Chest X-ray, AP view. Patient: 49 years old, sex M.
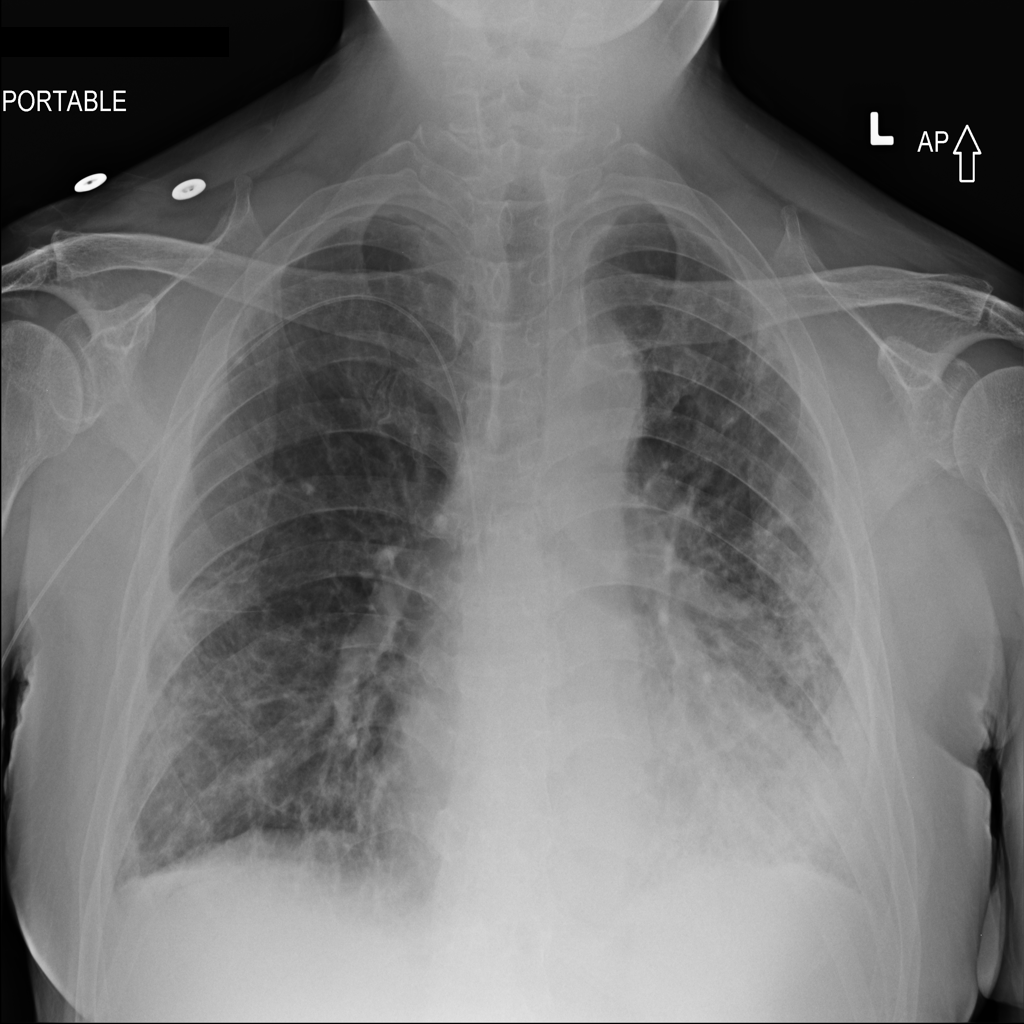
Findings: No Finding